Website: crate-barrel
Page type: billing-address
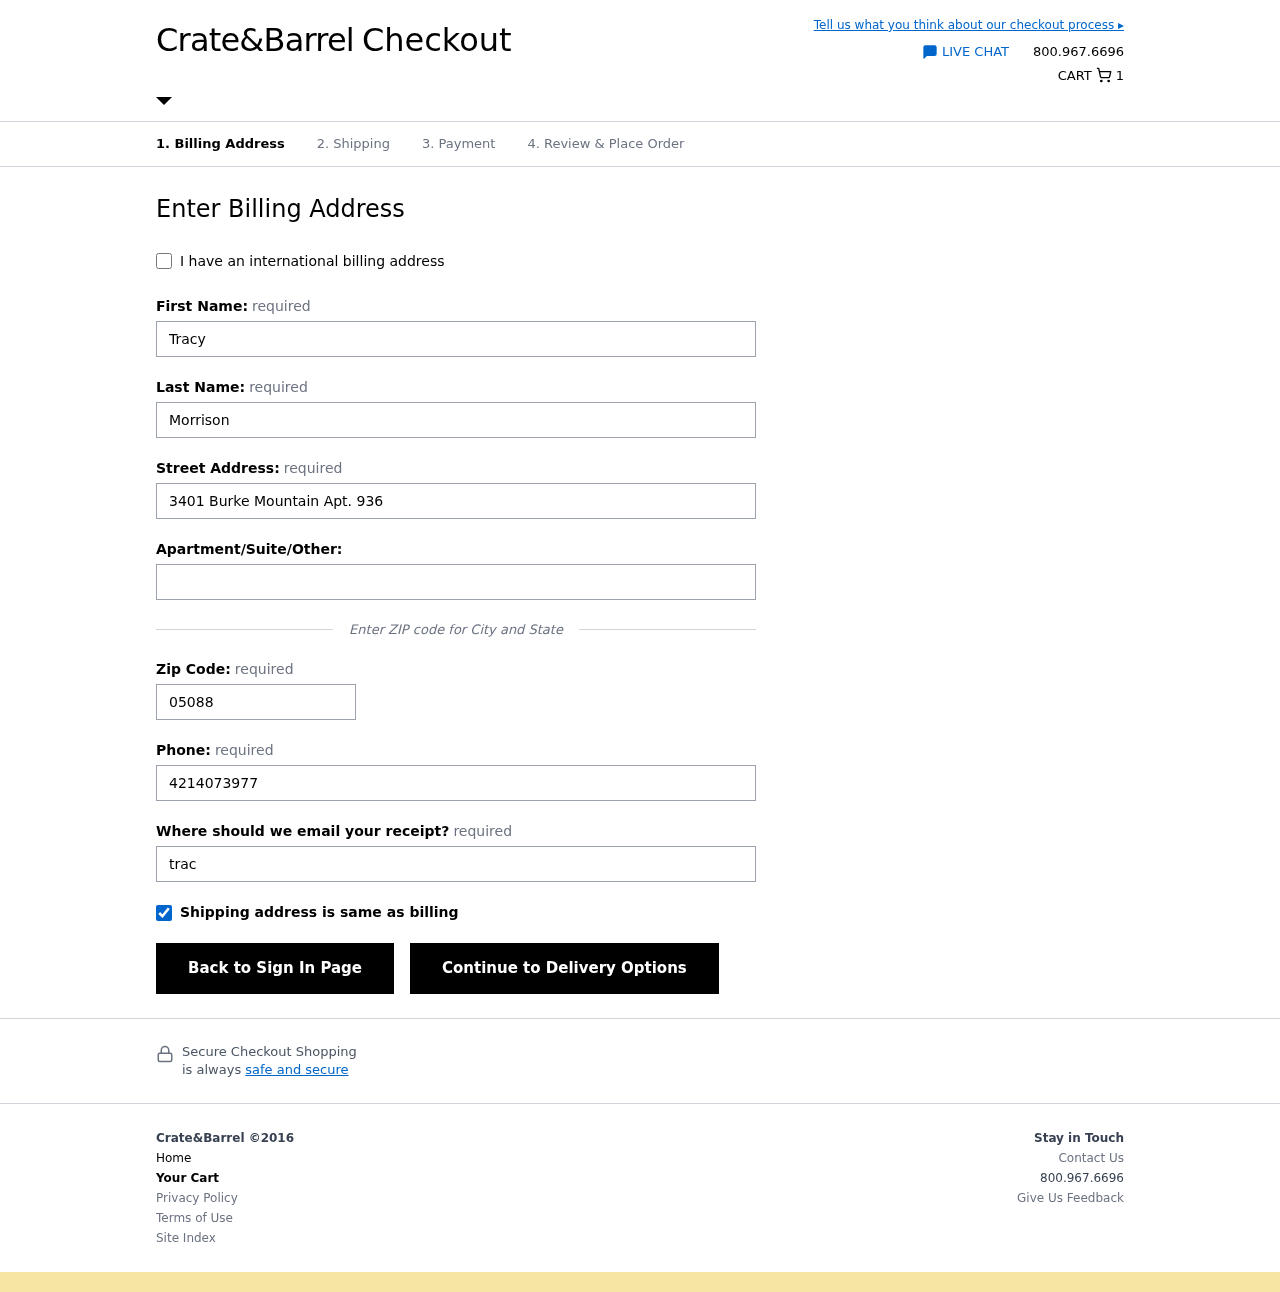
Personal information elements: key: PII_EMAIL
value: tracy.morrison@gmail.com
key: PII_FIRSTNAME
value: Tracy
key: PII_LASTNAME
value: Morrison
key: PII_PHONE
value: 4214073977
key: PII_POSTCODE
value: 05088
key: PII_STREET
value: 3401 Burke Mountain Apt. 936
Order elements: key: ORDER_NUM_ITEMS
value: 1